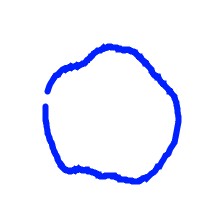
Shape: circle